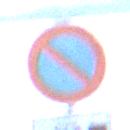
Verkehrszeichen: EingeschraenktesHalteverbot
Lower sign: HinweisDurchSinnbild15
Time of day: SunriseSunset
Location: Outdoor (Suburban)
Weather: PartlyCloudy
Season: NotSpecified
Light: Natural